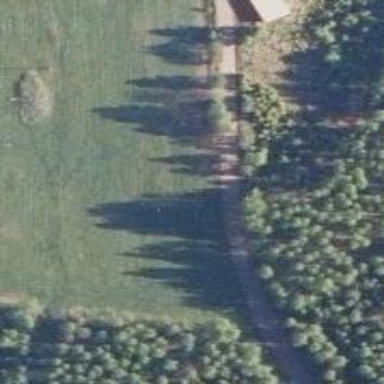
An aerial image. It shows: Well-maintained track road with grade 1 tracktype.